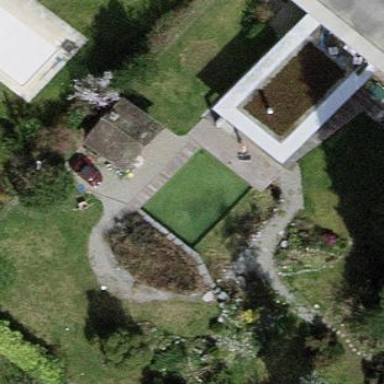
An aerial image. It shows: Outdoor swimming pool in leisure land area.